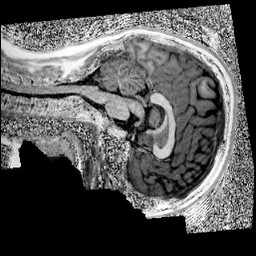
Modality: UNIT1
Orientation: sagittal
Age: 12
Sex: male
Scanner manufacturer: siemens
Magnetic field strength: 3 T
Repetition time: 4 s
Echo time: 0.00299 s